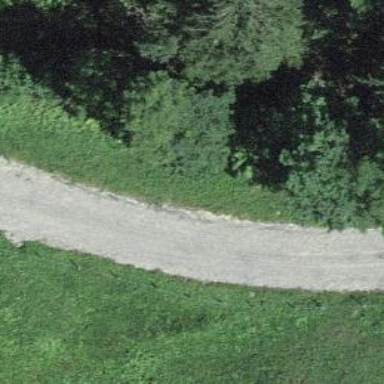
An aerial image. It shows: Gravel track.